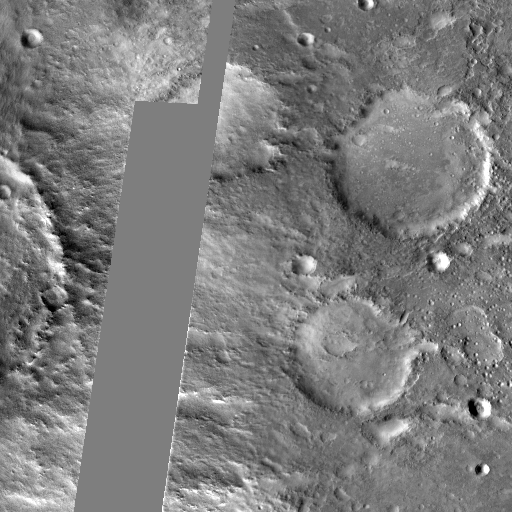
Crater classes present: Background, Other, Buried, Secondary